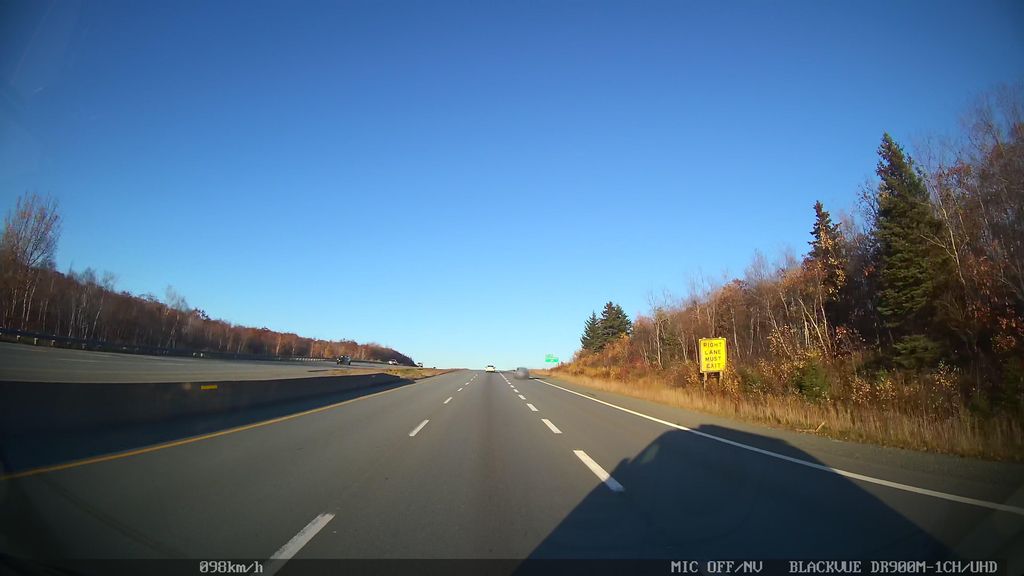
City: halifax